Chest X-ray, PA view. Patient: 65 years old, sex F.
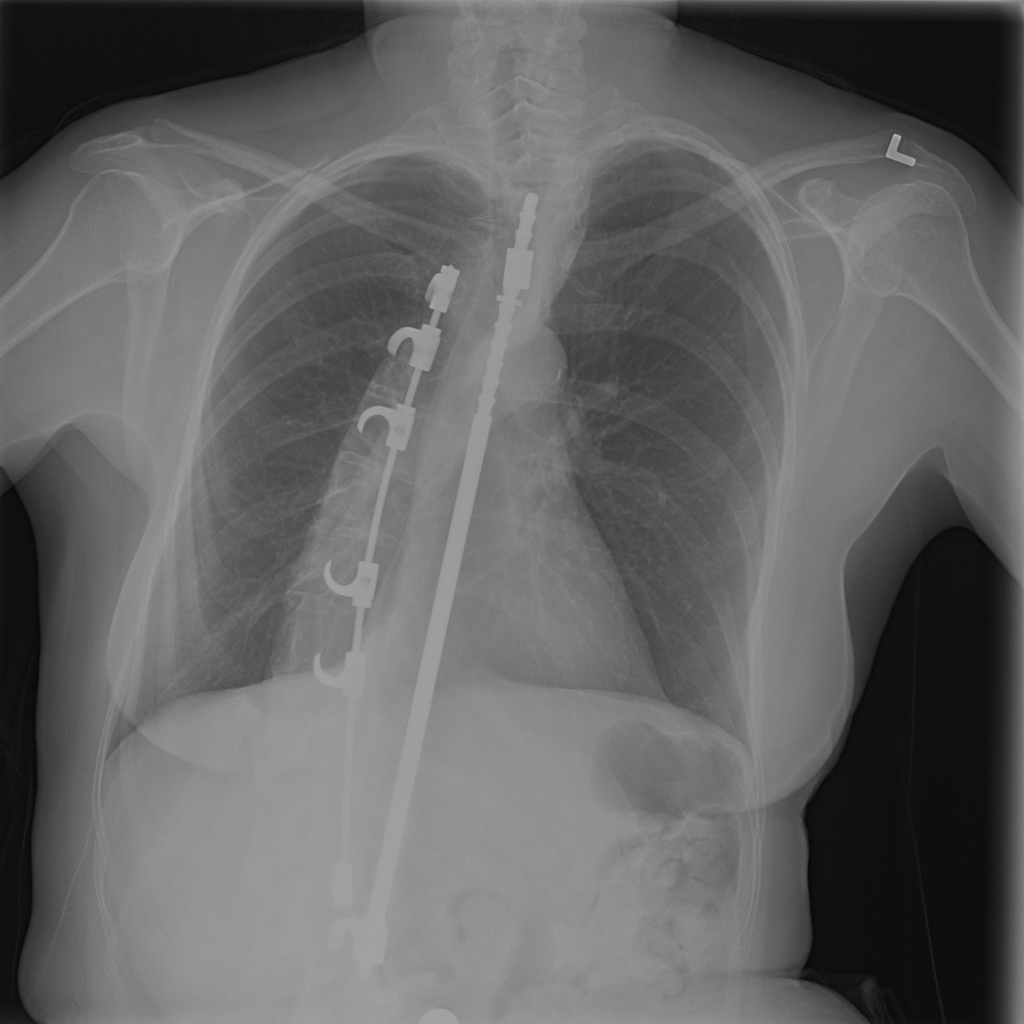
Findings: No Finding